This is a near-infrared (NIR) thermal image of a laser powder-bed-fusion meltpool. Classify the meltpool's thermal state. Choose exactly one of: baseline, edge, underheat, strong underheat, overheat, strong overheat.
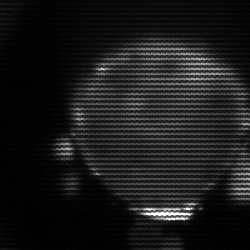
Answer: edge